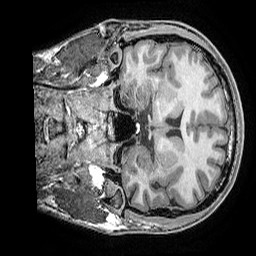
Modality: T1w
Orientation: coronal
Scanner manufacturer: ge
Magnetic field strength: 3 T
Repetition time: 0.008184 s
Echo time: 0.003192 s